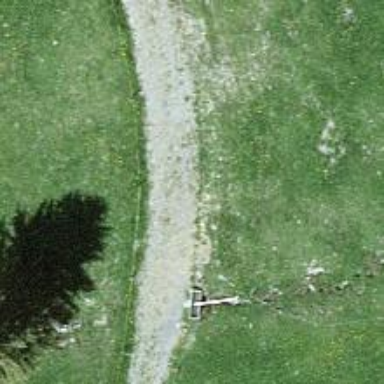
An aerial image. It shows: Track with pebblestone surface. The track is classified as grade5.